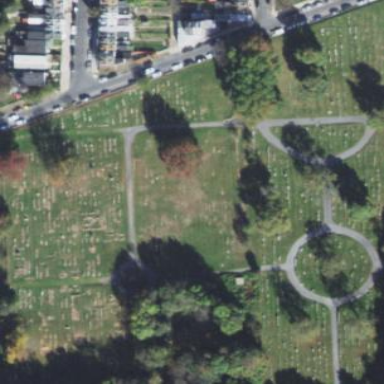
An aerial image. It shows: Cemetery.